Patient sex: M
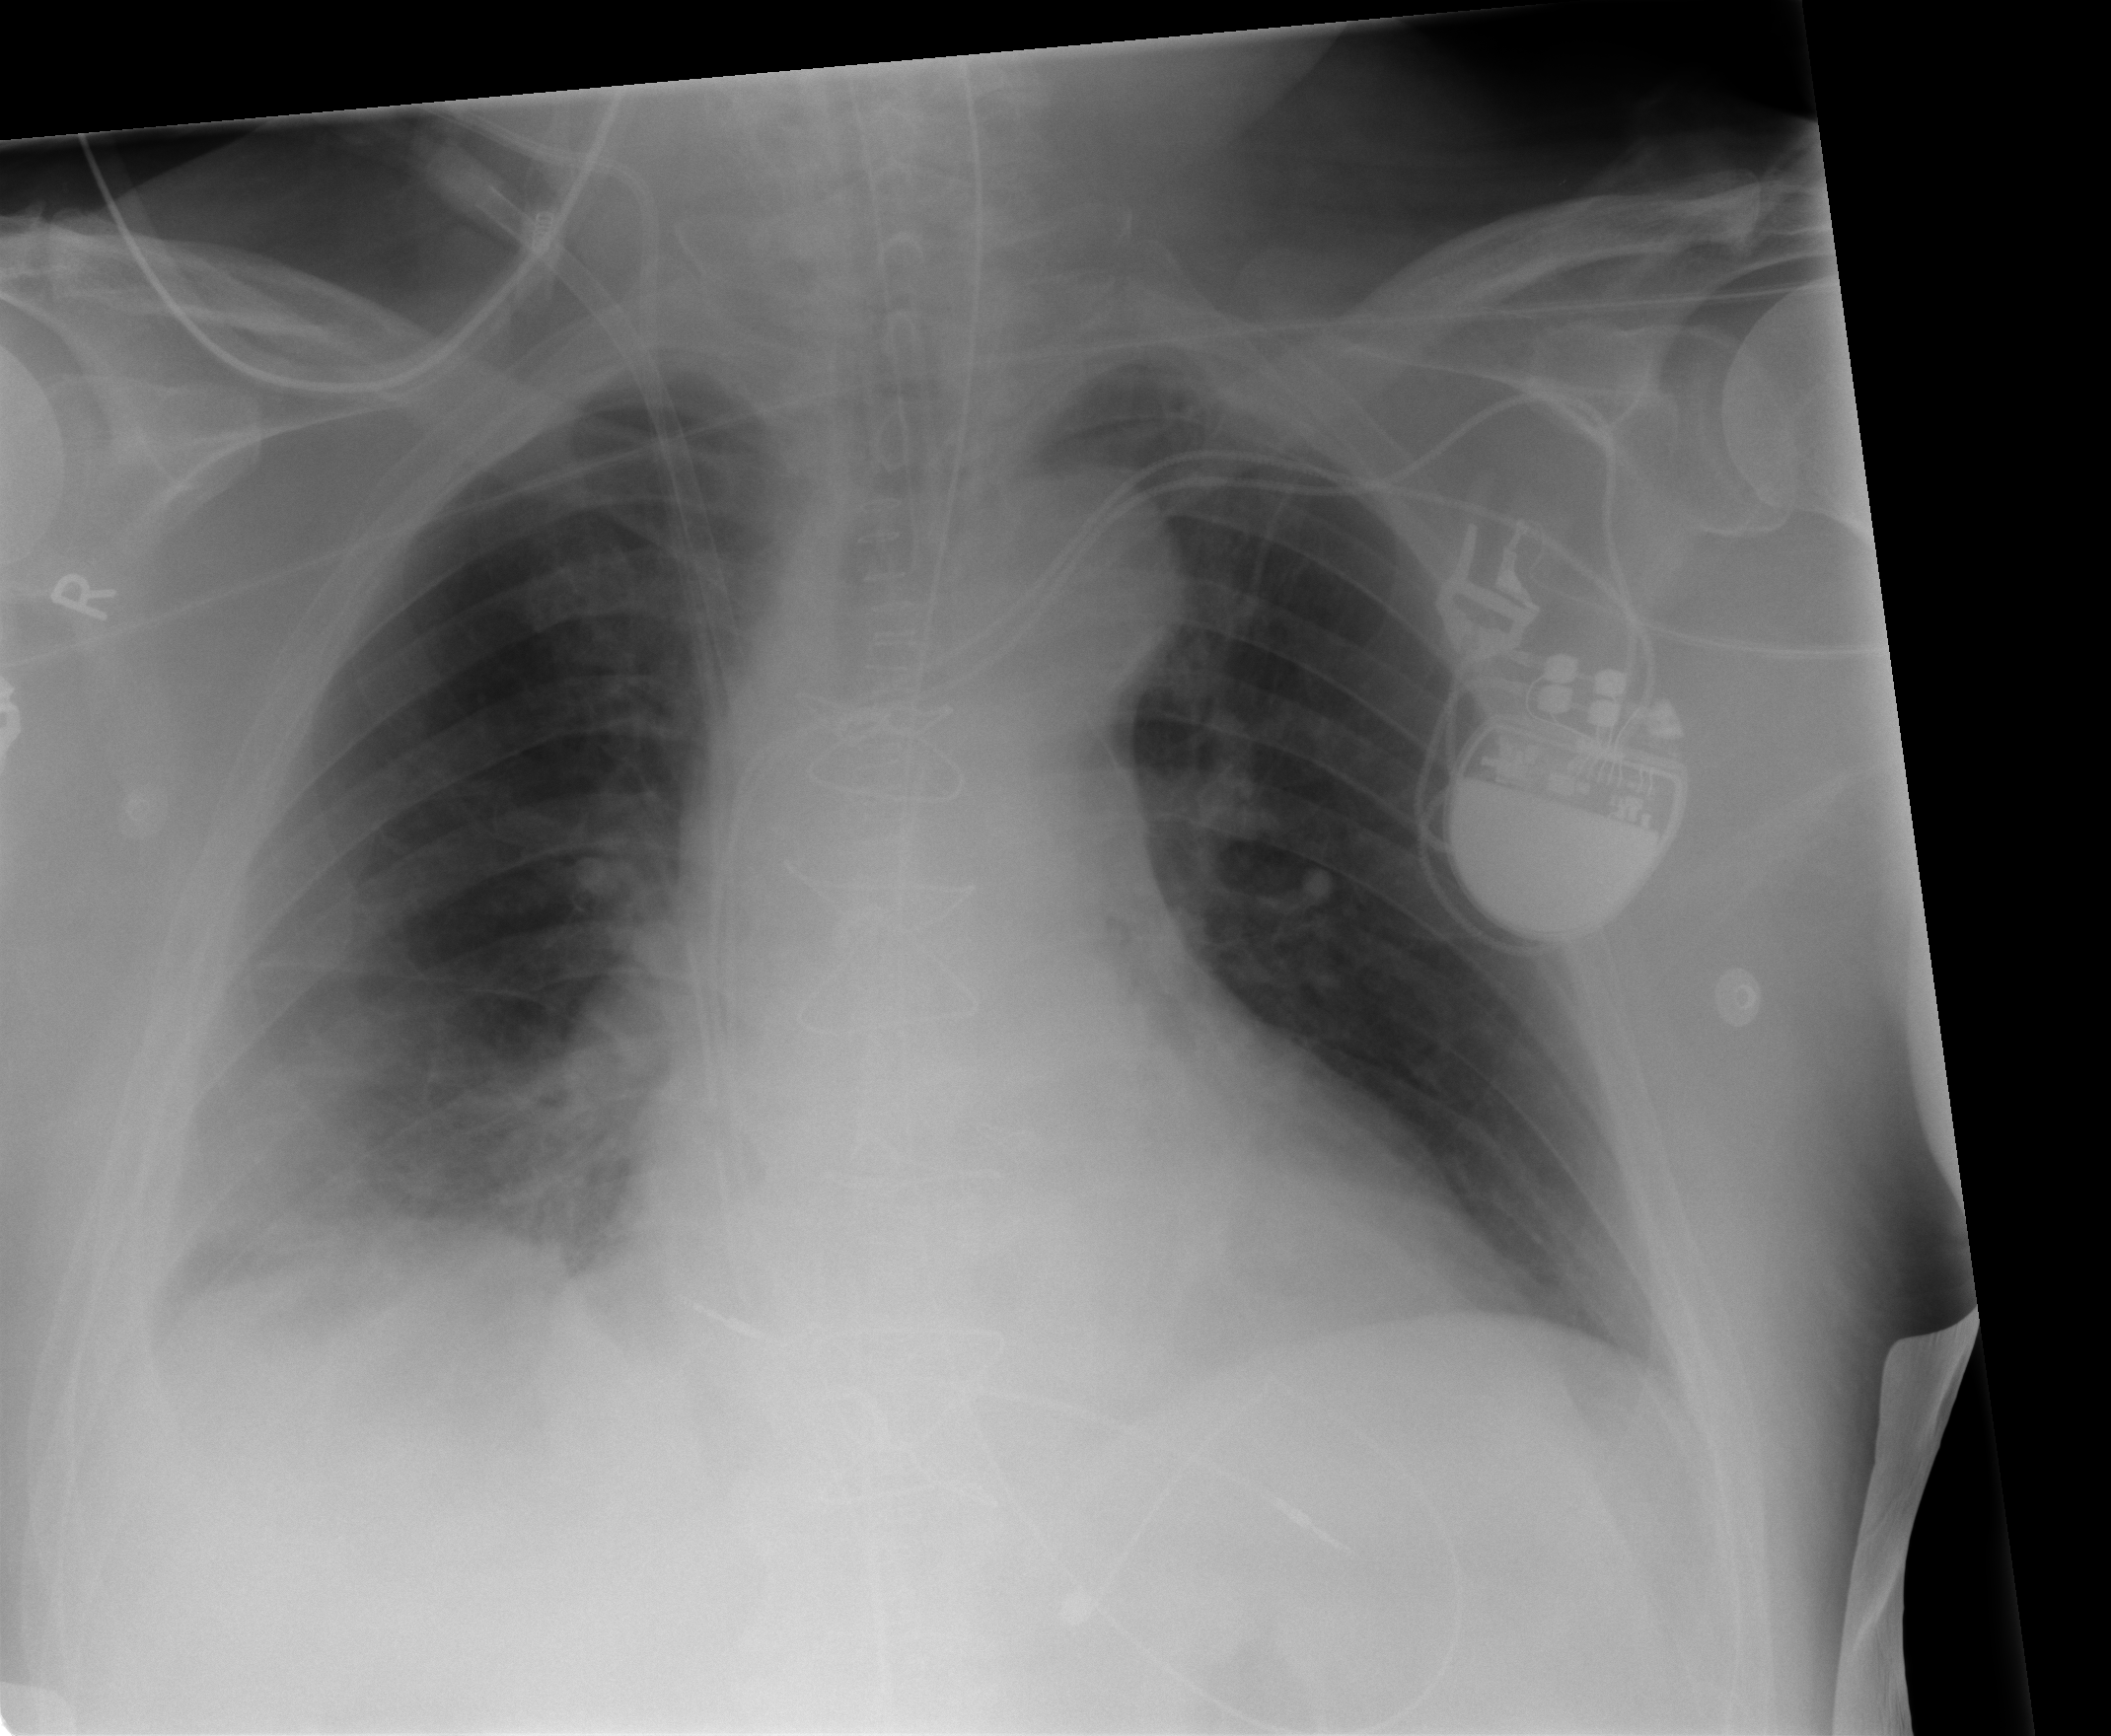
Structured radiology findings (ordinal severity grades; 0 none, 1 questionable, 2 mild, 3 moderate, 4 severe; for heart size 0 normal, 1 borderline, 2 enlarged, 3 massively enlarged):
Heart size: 2
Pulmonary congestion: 0
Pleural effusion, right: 0
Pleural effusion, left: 0
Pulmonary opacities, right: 0
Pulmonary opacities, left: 0
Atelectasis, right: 2
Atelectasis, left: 1